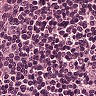
Metastatic tissue present: no